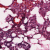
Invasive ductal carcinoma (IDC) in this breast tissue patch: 1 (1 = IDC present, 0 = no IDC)